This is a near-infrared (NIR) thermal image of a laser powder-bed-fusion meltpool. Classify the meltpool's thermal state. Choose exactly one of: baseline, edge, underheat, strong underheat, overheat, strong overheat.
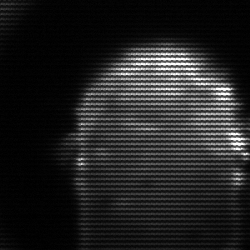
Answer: baseline